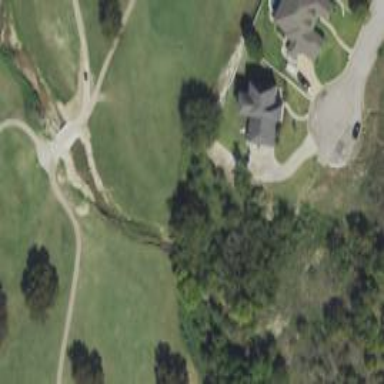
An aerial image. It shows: View of golf hole.